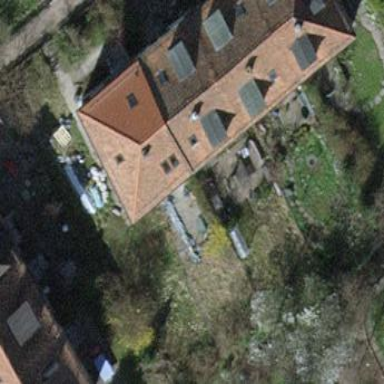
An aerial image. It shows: Terrace building.